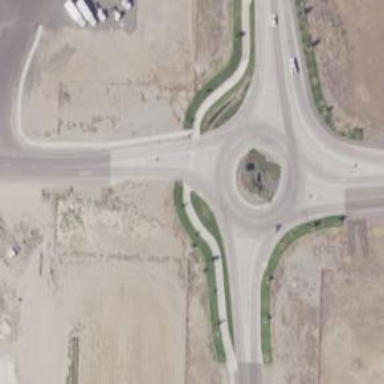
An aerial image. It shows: Primary highway intersecting roundabout.